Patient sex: F
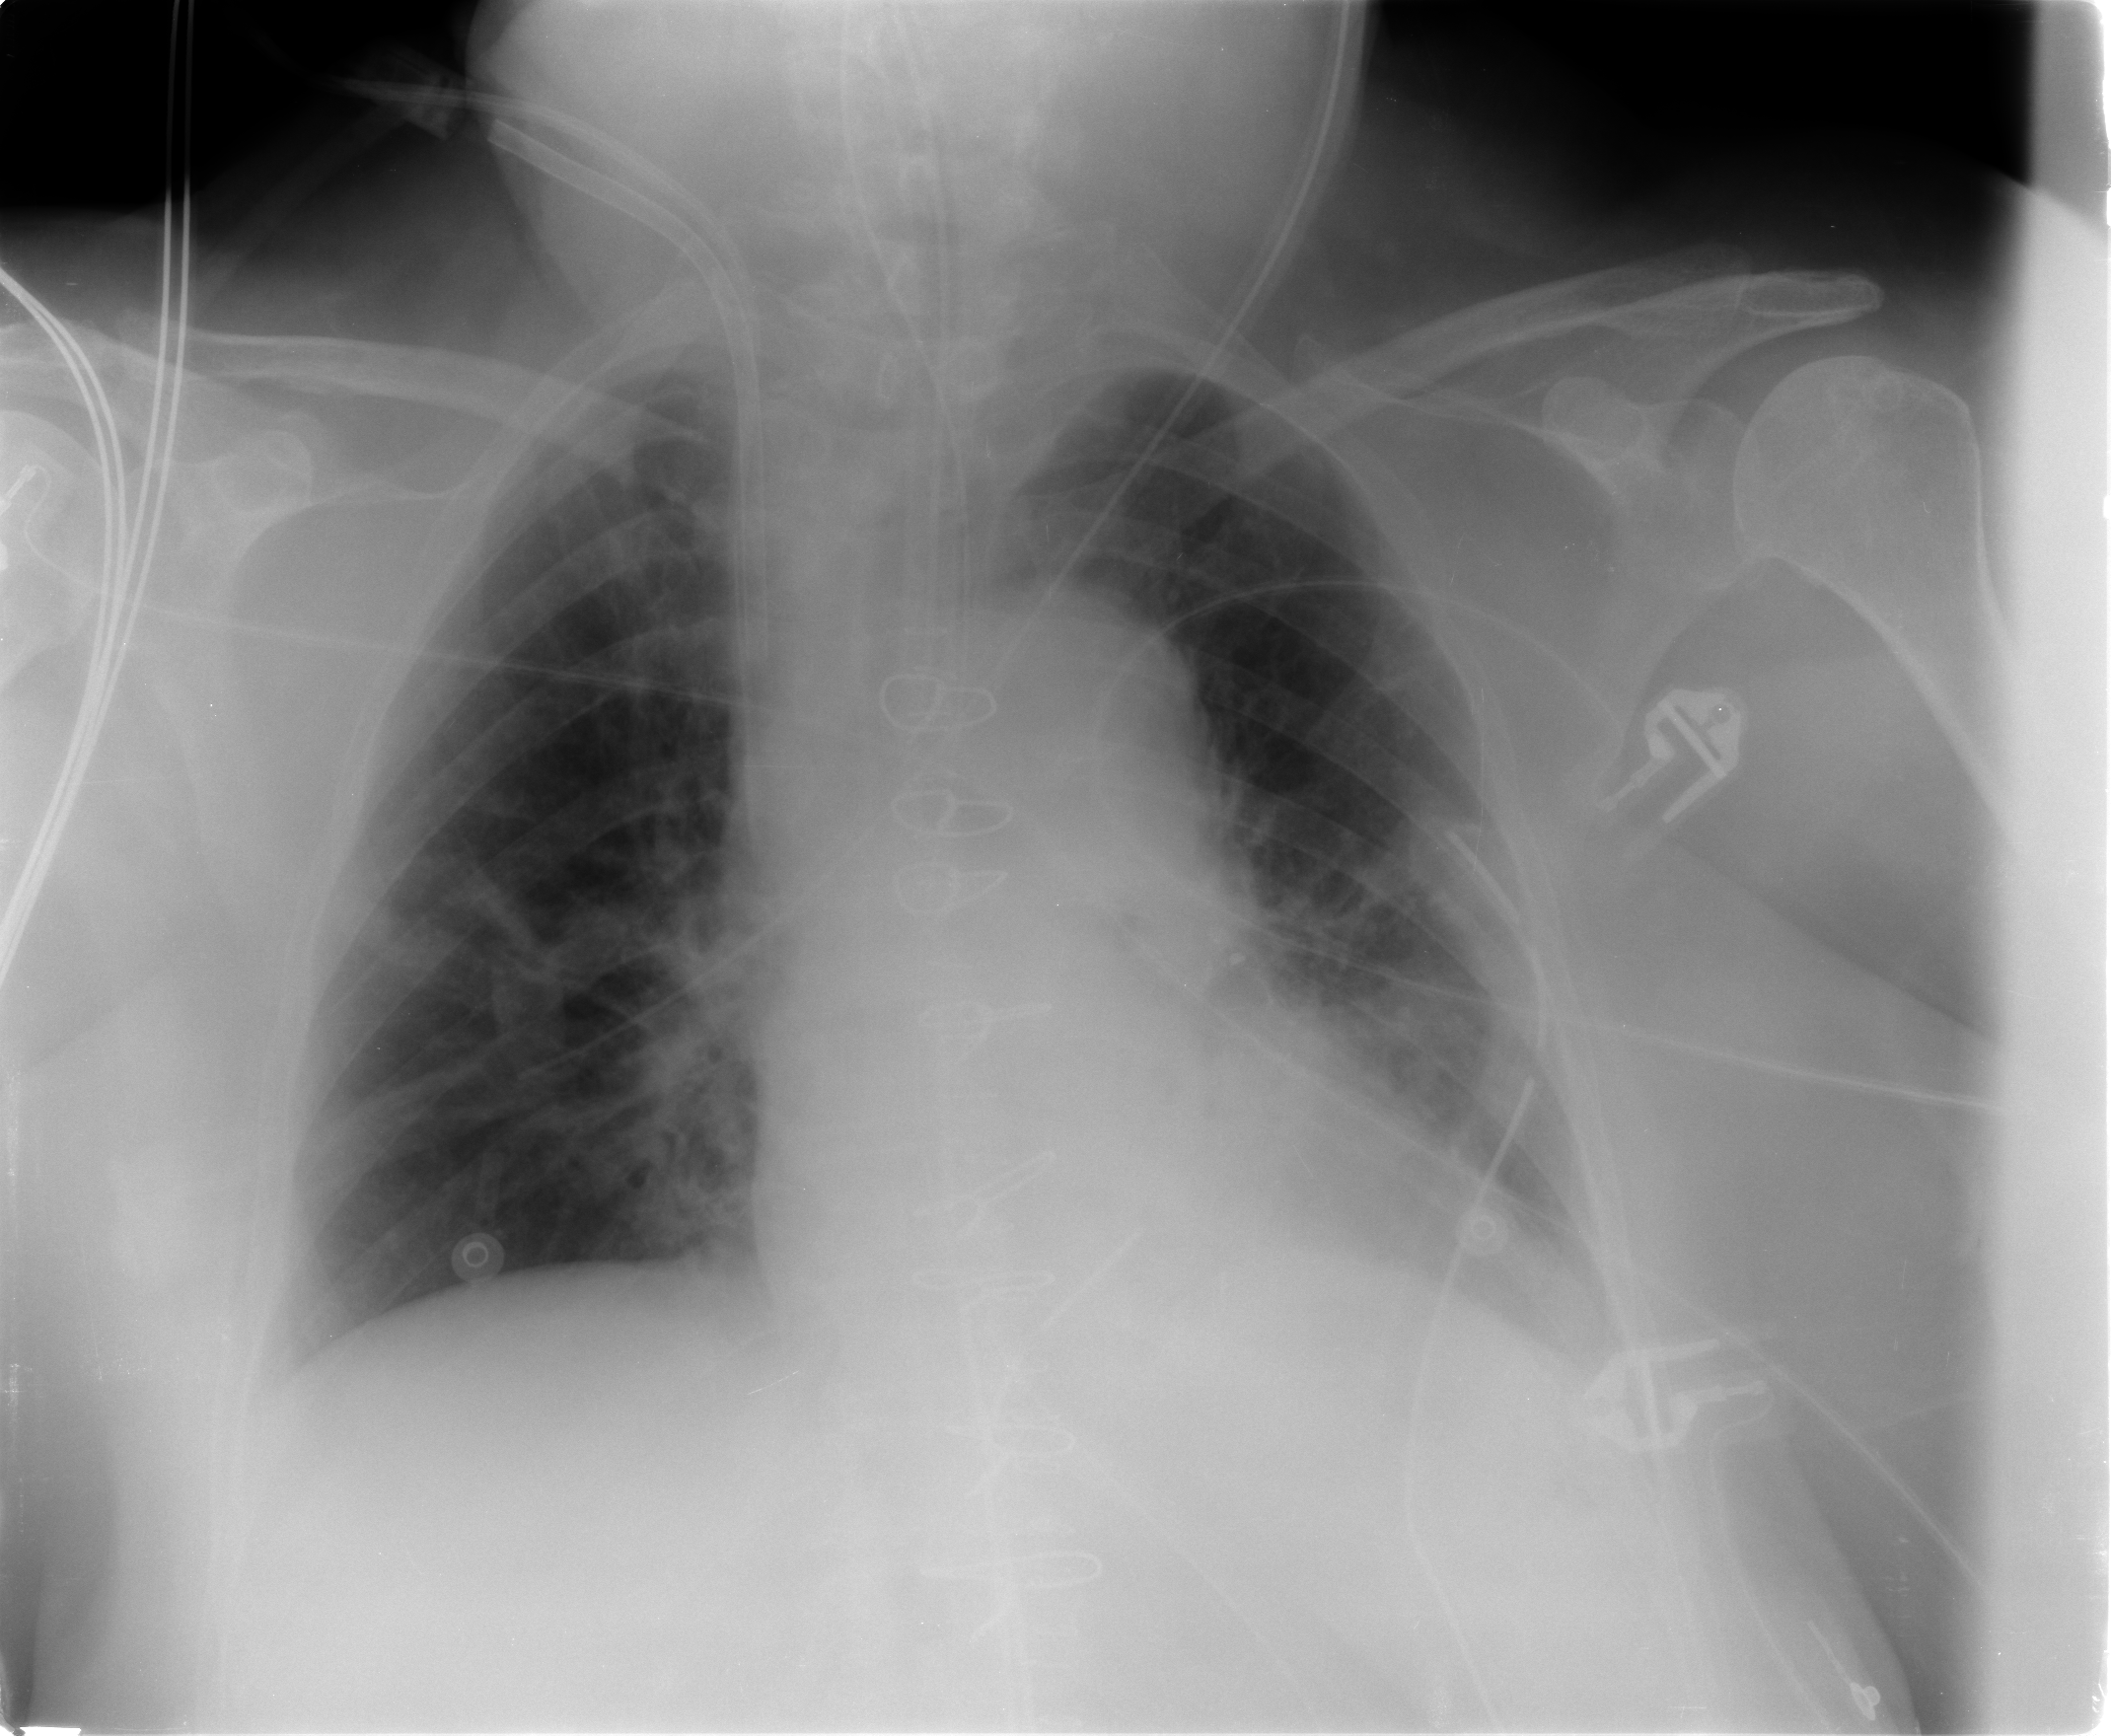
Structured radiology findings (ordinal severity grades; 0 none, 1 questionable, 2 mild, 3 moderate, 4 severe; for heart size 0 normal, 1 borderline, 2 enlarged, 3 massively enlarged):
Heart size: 0
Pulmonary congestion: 2
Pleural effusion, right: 0
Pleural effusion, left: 2
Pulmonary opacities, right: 0
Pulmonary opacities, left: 2
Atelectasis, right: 0
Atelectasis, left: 2